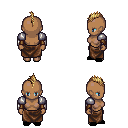
a pixel art fantasy rpg character, female body template, human, dark skin, steel arm armor, robe skirt, blonde mohawk hairstyle, cloth bracers, black slippers, four views (front, back, left, right), 2x2 character sprite sheet, small pixel art, hard edges, no anti-aliasing